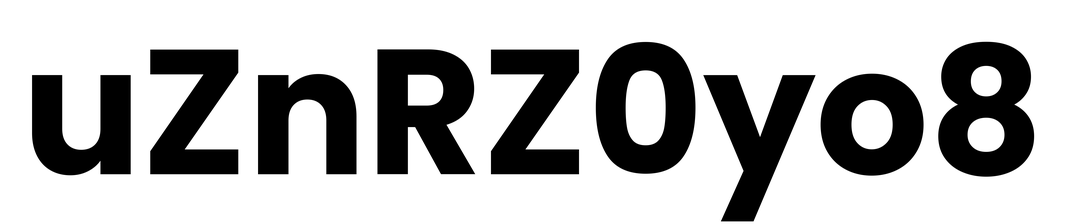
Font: Poppins-Bold